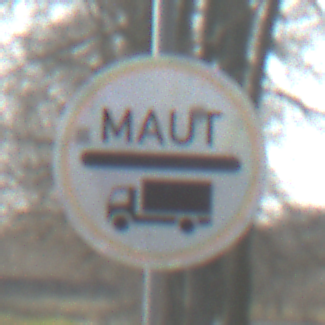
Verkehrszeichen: Mautpflicht
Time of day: MorningAfternoon
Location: Outdoor (Suburban)
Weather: PartlyCloudy
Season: NotSpecified
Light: Natural